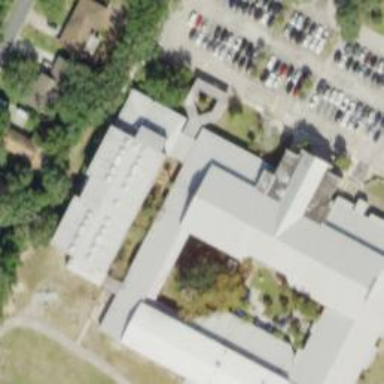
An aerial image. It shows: School.